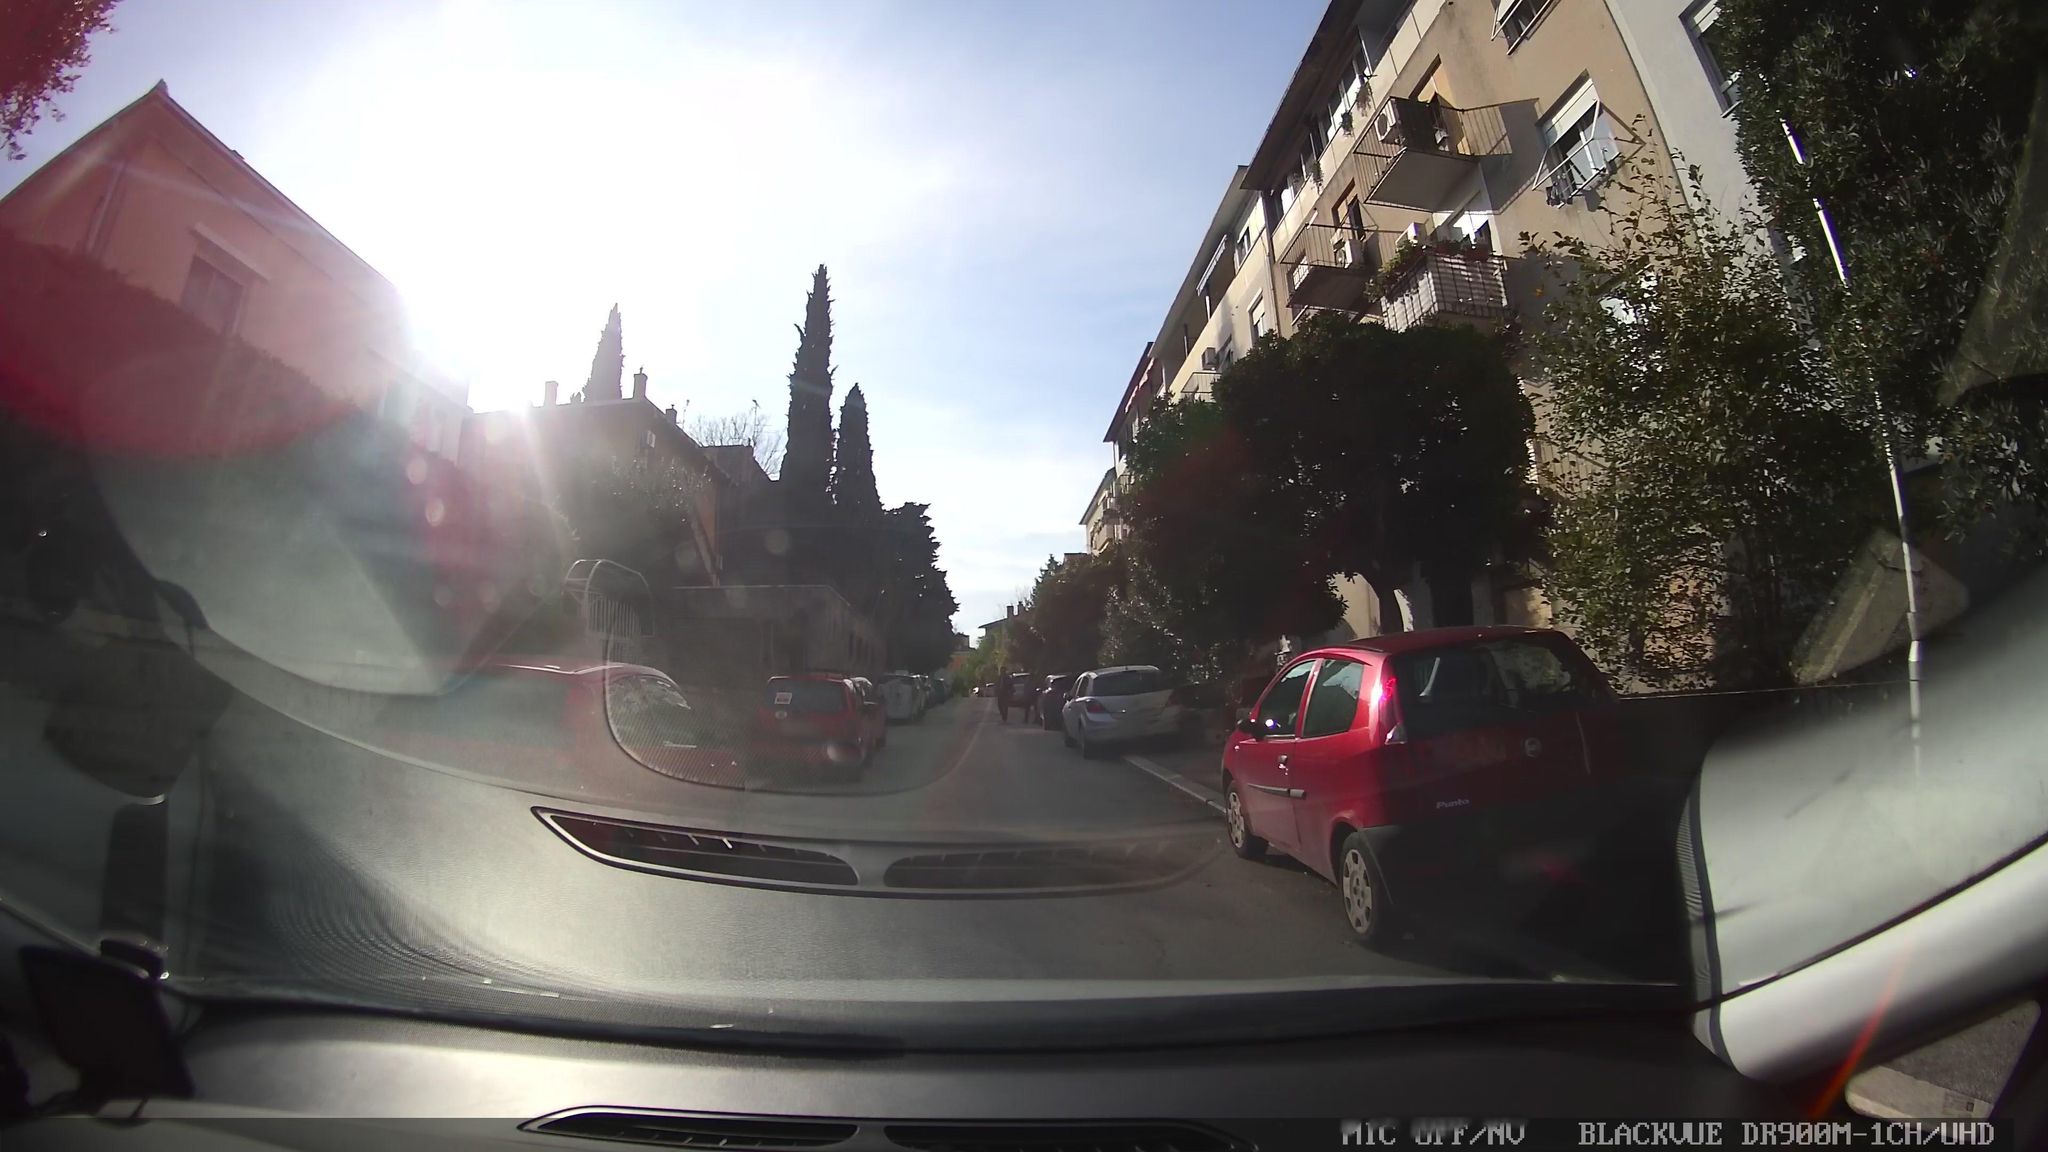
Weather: clear
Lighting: day
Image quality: good
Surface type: driving surface
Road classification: residential
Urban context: urban centre
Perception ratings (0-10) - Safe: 1.57, Lively: 7.89, Beautiful: 6.51, Boring: 4.44, Depressing: 3.1, Wealthy: 8.22